Question: I have two webcams (both are Logitech C615). I want to adjust the webcams in a way that they make nearly the same picture in same environment. (the reason is that I want to render this images onto an occulus rift).
I'm using OpenCV to connect the cameras. My first innocent try was to get all the CV_CAP_PROPs from the one cam and set the values to the other cam. That doesn't work very well.
Is there may already a function I could use or can you give me another approach?
--- EDIT: histogram equalization ---
That's the result:

The result is better than before but as you can see the hue is different.
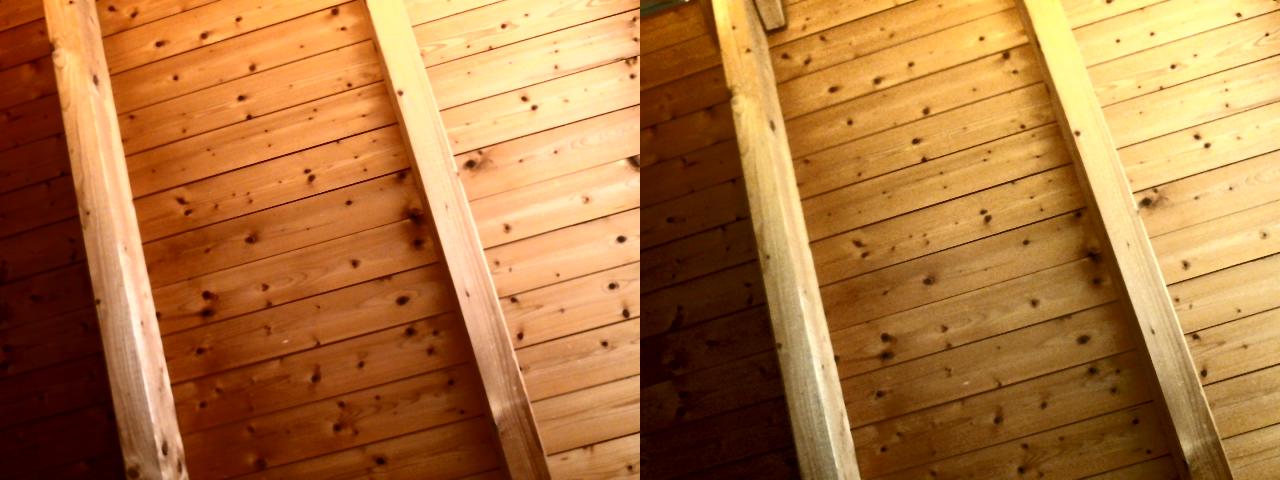
Answer: Try to convert them to YCrCb and equalize just the Y channel (and convert them back to BGR if you need to).
This should equalize the brightness of both images.
Snippet:
'''
cv::cvtColor( frame, frame, CV_BGR2YCrCb);
cv::split( frame, channels);
cv::equalizeHist( channels[0], channels[0] );
cv::merge( channels, 3, frame );
cv::cvtColor( frame, frame, CV_YCrCb2BGR );
'''